Interaction volume radius: 5 \u00c5
Interaction volume height: 25 \u00c5
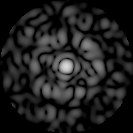
Disorder parameter: 0.8251